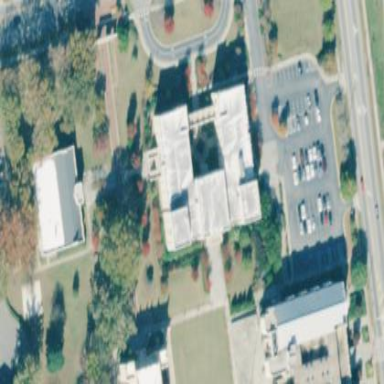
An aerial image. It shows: College building.